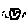
Label: moon